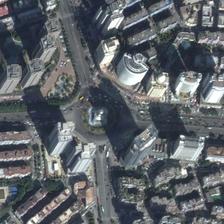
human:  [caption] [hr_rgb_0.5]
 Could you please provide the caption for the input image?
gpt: many buildings are near a crossroads in a commercial area .

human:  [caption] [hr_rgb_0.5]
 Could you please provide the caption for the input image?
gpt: many buildings are near a crossroads in a commercial area .

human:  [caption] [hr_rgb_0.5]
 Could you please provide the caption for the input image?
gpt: many buildings are near a crossroads in a commercial area .

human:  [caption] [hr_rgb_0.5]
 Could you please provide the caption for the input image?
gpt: many buildings are near a crossroads in a commercial area .

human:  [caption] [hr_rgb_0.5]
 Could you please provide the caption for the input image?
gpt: many buildings are near a crossroads in a commercial area .